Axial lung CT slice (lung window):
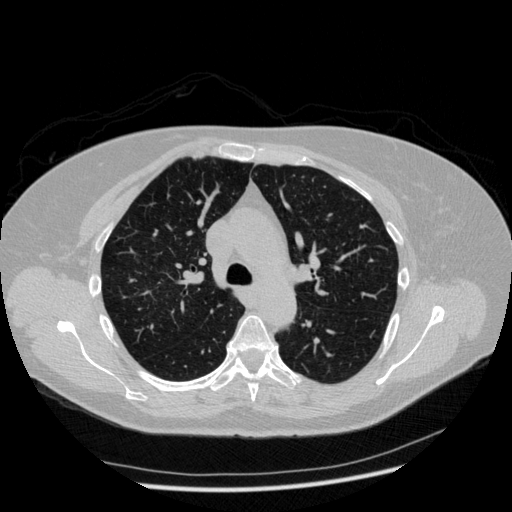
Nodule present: no